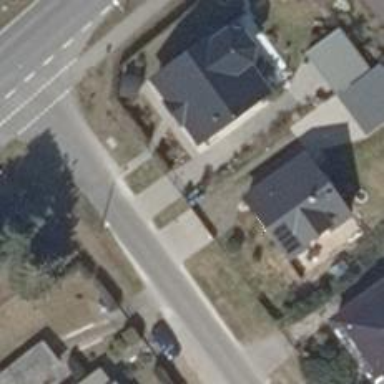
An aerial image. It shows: Driveway leading to service road.